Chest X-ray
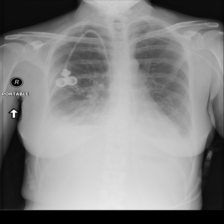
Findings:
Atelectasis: negative
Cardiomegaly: negative
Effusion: positive
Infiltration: negative
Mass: negative
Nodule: negative
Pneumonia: negative
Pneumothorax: negative
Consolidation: negative
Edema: negative
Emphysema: negative
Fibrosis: negative
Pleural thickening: negative
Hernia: negative